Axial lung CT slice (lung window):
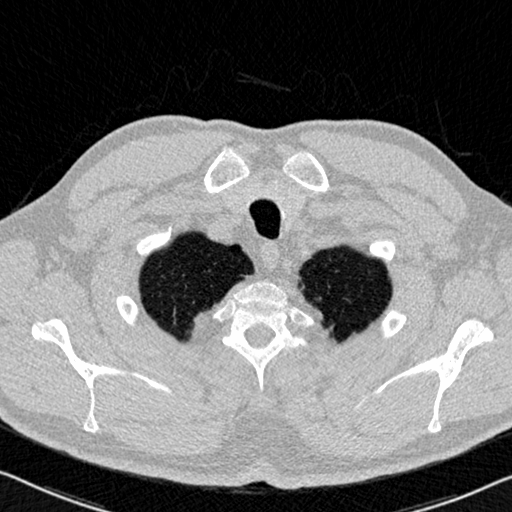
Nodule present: no